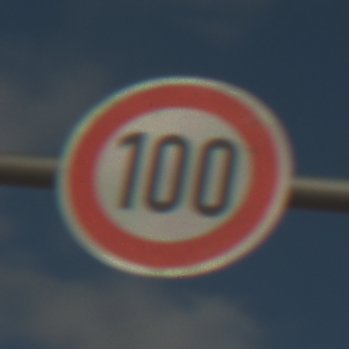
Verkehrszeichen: Geschwindigkeit100
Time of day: MorningAfternoon
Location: Outdoor (RoadRail)
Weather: PartlyCloudy
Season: NotSpecified
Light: Natural